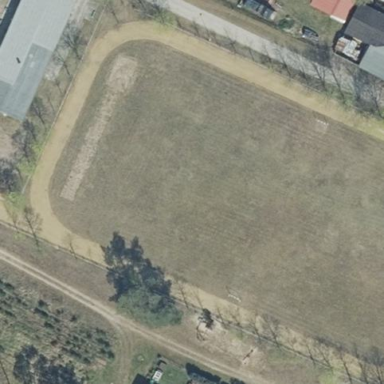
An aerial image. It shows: Sports center with facilities for soccer and athletics.